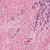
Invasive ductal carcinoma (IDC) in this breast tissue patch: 1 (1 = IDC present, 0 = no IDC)